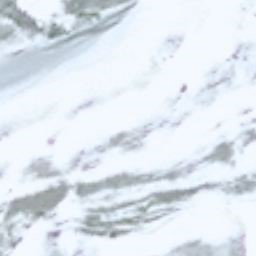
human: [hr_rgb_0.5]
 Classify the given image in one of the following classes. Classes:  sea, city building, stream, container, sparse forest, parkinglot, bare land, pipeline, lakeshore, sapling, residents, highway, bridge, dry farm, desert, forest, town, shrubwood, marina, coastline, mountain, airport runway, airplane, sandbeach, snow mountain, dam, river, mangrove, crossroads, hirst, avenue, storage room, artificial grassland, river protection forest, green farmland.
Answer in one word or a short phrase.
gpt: snow mountain